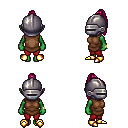
a pixel art fantasy rpg character, female body template, orc, green skin, brown tunic, red pants, pink long topknot hairstyle, metal helm, bracelets, gold boots, four views (front, back, left, right), 2x2 character sprite sheet, small pixel art, hard edges, no anti-aliasing